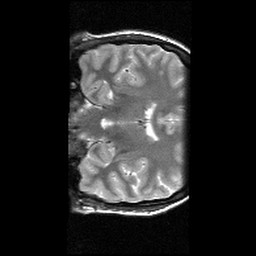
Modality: T2w
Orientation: coronal
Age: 23
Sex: female
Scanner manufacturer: siemens
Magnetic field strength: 3 T
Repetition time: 6.26 s
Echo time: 0.064 s